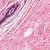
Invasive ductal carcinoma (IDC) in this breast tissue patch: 0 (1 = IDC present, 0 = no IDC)